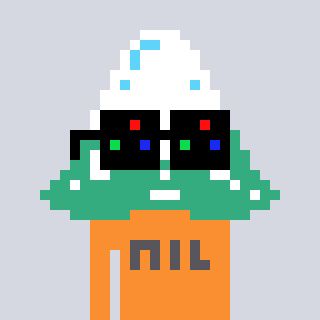
a pixel art character with square black sunglasses, a snowy mountain-shaped head and a orange-colored body on a cool background